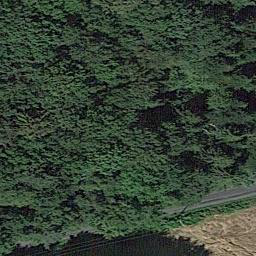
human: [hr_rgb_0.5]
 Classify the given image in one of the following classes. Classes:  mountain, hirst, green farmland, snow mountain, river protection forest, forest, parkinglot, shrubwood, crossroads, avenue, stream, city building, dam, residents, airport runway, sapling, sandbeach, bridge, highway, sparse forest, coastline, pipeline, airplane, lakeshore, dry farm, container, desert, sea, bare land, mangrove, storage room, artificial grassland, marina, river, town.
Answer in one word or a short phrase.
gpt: forest